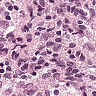
Metastatic tissue present: no